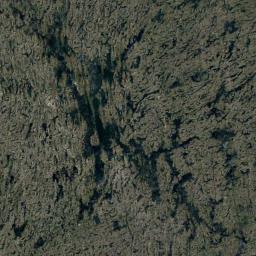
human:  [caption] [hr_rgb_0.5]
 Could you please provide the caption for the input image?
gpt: The wetland consists of bare land, Dry plants and water .

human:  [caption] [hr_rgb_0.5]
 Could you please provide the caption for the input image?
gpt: There is a large area of ​​dense brown bare land in a lake in a wetland .

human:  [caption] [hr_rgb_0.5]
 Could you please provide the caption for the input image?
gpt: There are many different shapes and sizes of water around the wetlands .

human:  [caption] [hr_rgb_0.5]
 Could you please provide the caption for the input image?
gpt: About a third of this wetland is green .

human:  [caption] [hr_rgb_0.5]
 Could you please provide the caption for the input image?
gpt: There are much bare land and many water areas on the wetland .